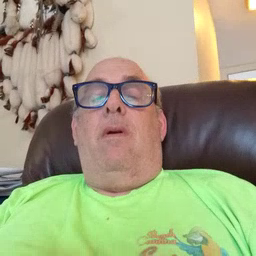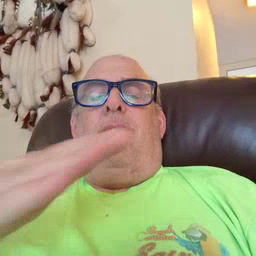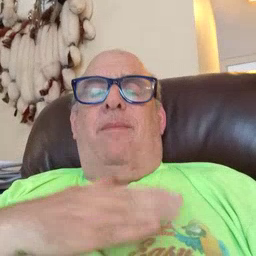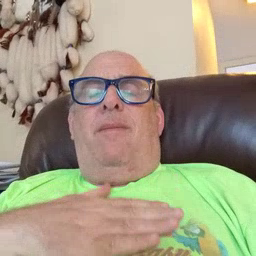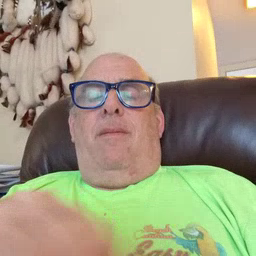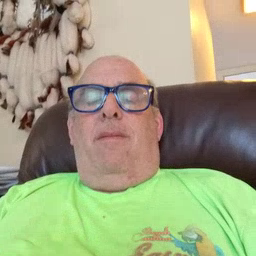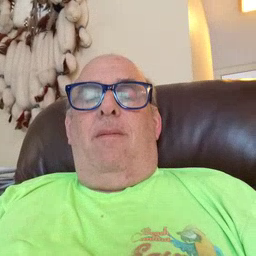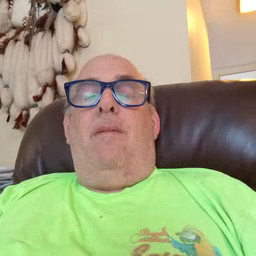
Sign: minemy